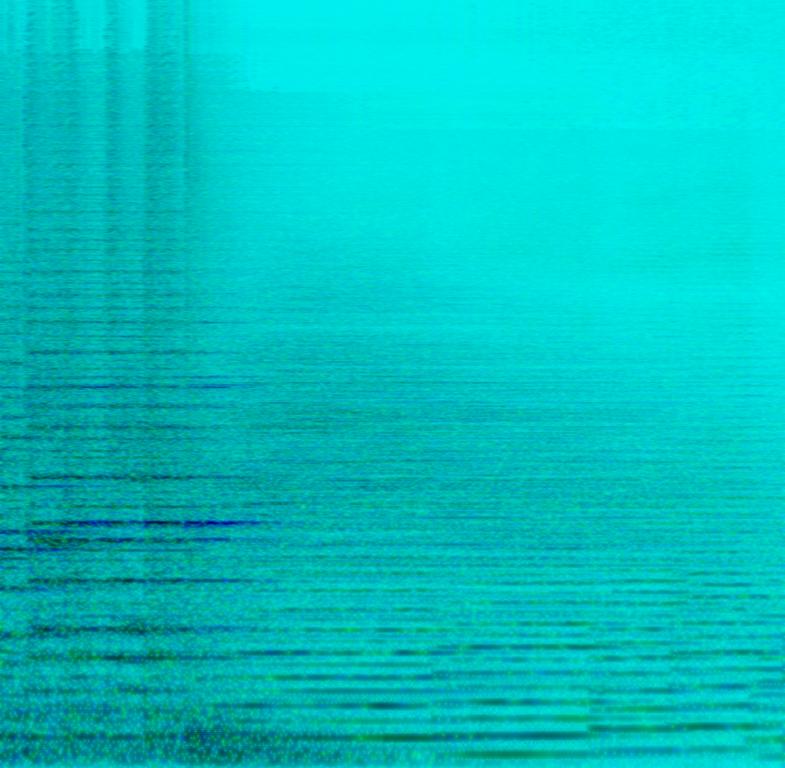
This is an orchestral piece from a video game soundtrack. The brass and the strings sections are playing an ominous sounding tune. There is a timpani being played with a crescendo pattern. The atmosphere is grim. This piece could be added to the soundtrack of thrilling movies and video games.